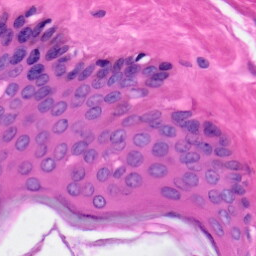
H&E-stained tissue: Skin